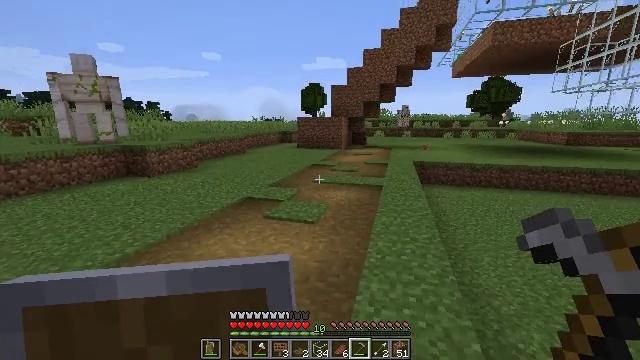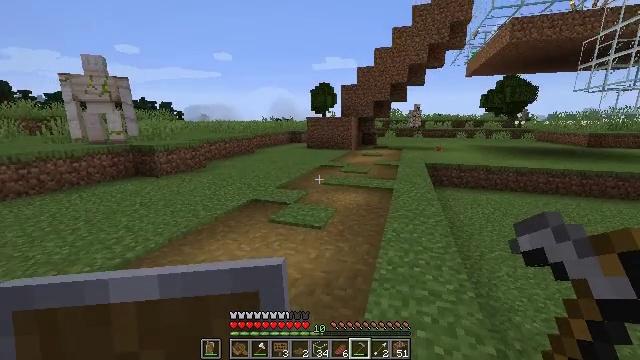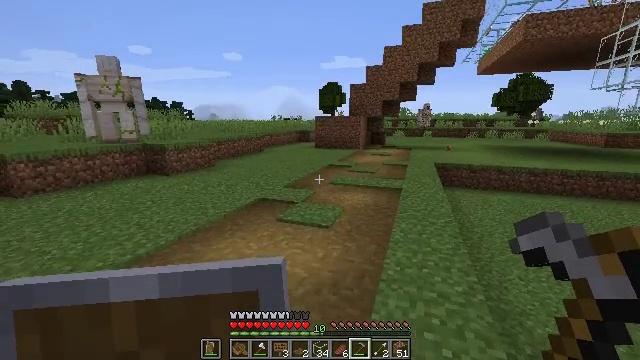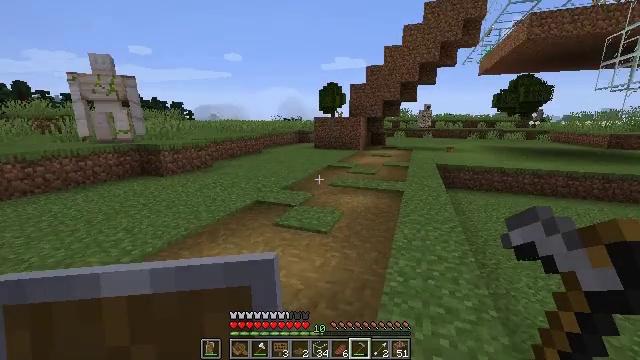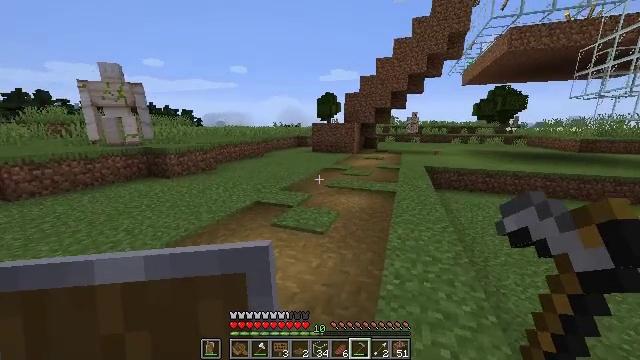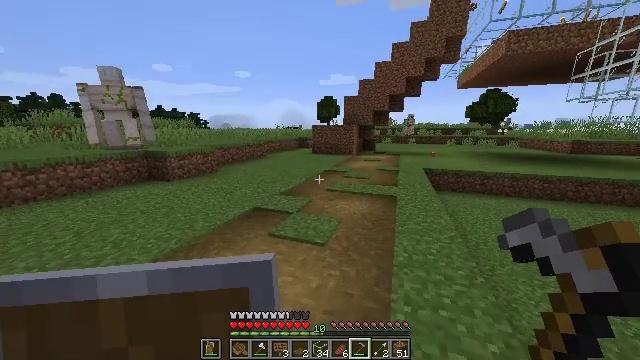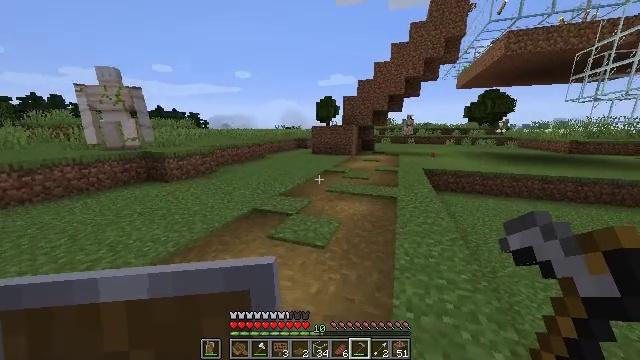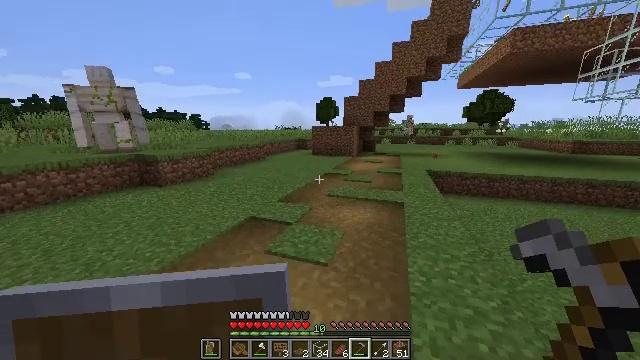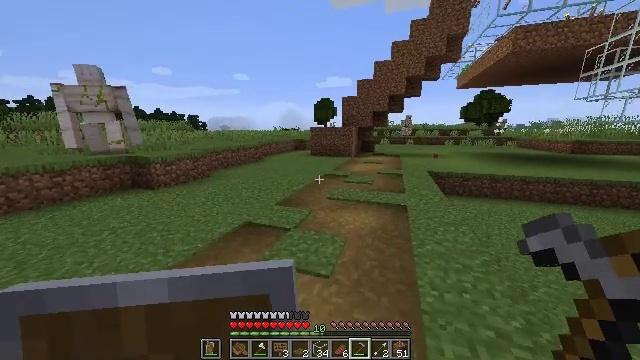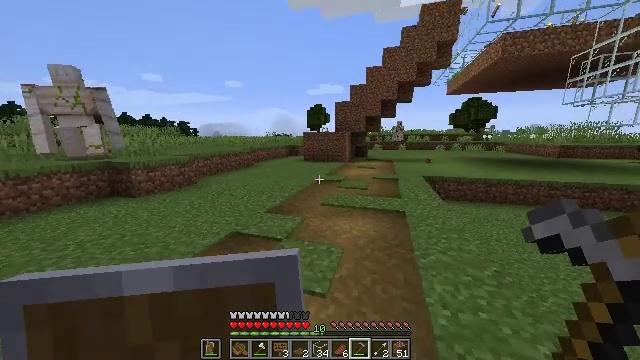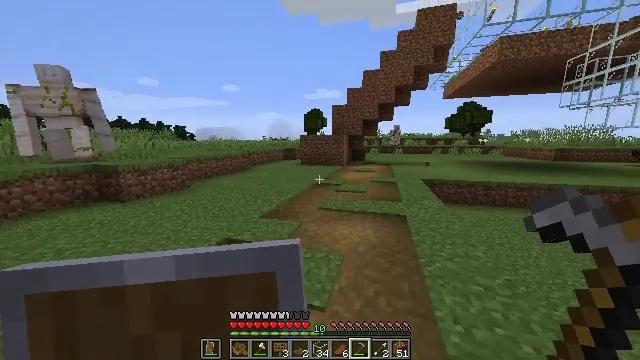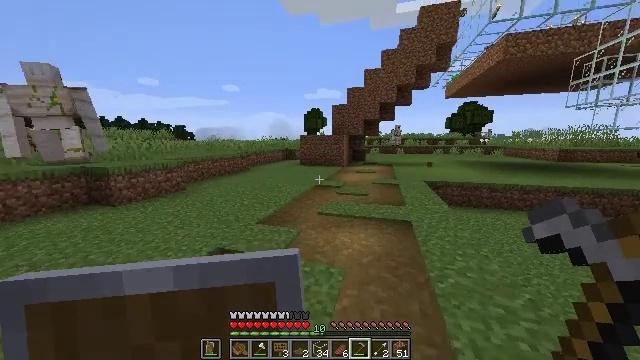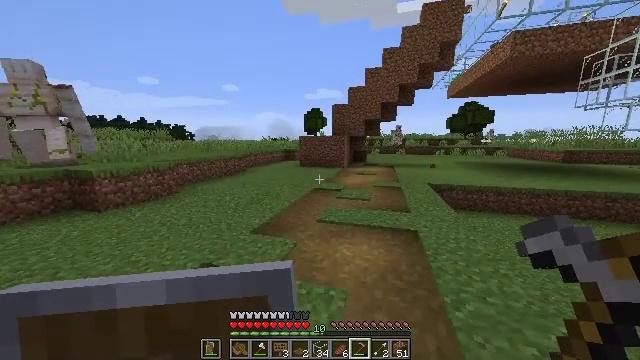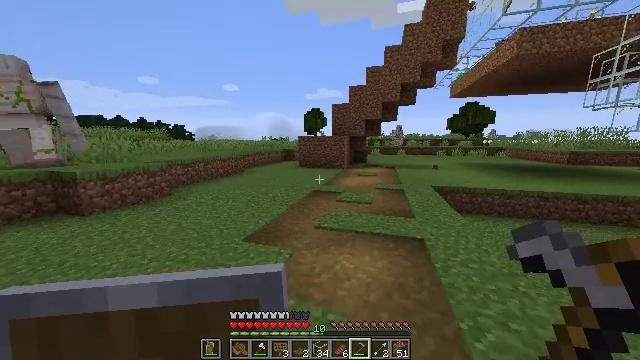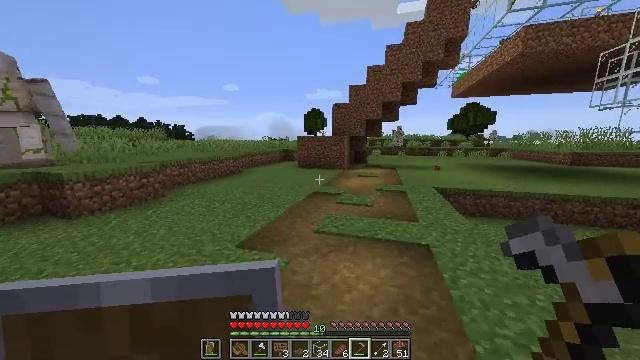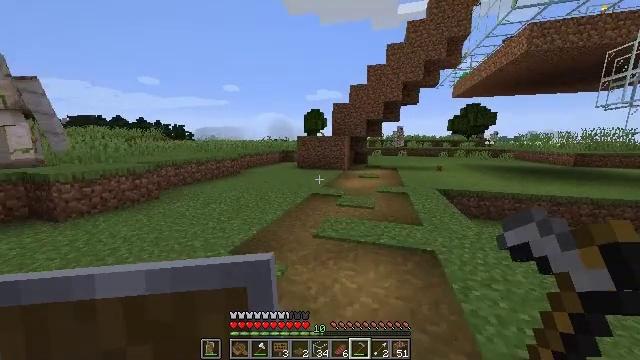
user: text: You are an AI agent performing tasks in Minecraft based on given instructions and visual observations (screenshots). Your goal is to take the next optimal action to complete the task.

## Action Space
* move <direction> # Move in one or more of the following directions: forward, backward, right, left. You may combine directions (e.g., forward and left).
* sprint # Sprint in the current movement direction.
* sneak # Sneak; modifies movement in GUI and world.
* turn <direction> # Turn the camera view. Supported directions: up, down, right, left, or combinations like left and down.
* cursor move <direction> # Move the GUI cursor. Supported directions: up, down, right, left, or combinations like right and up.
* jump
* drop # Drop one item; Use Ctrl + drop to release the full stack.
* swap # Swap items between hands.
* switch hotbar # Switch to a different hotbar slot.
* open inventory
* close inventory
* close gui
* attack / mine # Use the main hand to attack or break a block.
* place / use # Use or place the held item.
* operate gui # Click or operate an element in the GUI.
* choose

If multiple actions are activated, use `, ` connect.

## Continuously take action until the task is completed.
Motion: motion action
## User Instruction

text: Mine dirt from the ground.
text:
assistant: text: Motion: move forward, turn left
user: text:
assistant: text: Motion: move forward, sprint, turn left
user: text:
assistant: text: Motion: move forward, sprint
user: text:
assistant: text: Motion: move forward, sprint
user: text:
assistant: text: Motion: move forward, sprint
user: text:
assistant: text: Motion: move forward
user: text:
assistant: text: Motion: move forward, sprint
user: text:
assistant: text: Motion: move forward, sprint
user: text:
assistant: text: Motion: move forward, sprint, turn right and up
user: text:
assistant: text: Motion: move forward, sprint, turn up
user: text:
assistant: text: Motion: move forward
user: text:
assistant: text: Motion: move forward, sprint
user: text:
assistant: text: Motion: move forward, sprint
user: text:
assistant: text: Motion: move forward, sprint
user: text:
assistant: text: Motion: move forward, sprint
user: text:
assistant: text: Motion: move forward
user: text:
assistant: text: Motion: move forward, turn right and up
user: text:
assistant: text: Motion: move forward, turn right and up
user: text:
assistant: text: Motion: move forward and move left, turn right
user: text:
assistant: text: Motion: move forward and move left, turn right
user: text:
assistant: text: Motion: move left
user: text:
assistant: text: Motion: move left
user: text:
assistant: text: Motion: move left
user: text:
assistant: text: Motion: move left
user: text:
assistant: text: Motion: move left
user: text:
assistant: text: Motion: move left
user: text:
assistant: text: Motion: move left
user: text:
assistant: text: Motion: move left
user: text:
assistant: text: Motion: move left
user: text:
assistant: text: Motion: move left